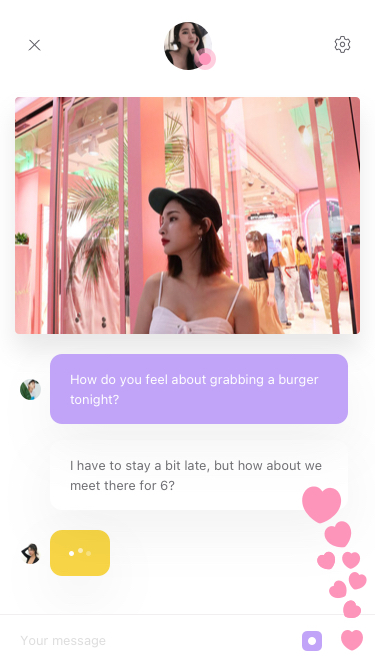
Text in this UI design:
I have to stay a bit late, but how about we meet there for 6?
How do you feel about grabbing a burger tonight?
Your message